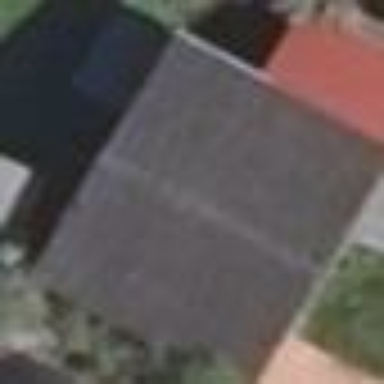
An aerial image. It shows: Part of building with flat roof in dark grey color.